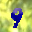
Label: 9